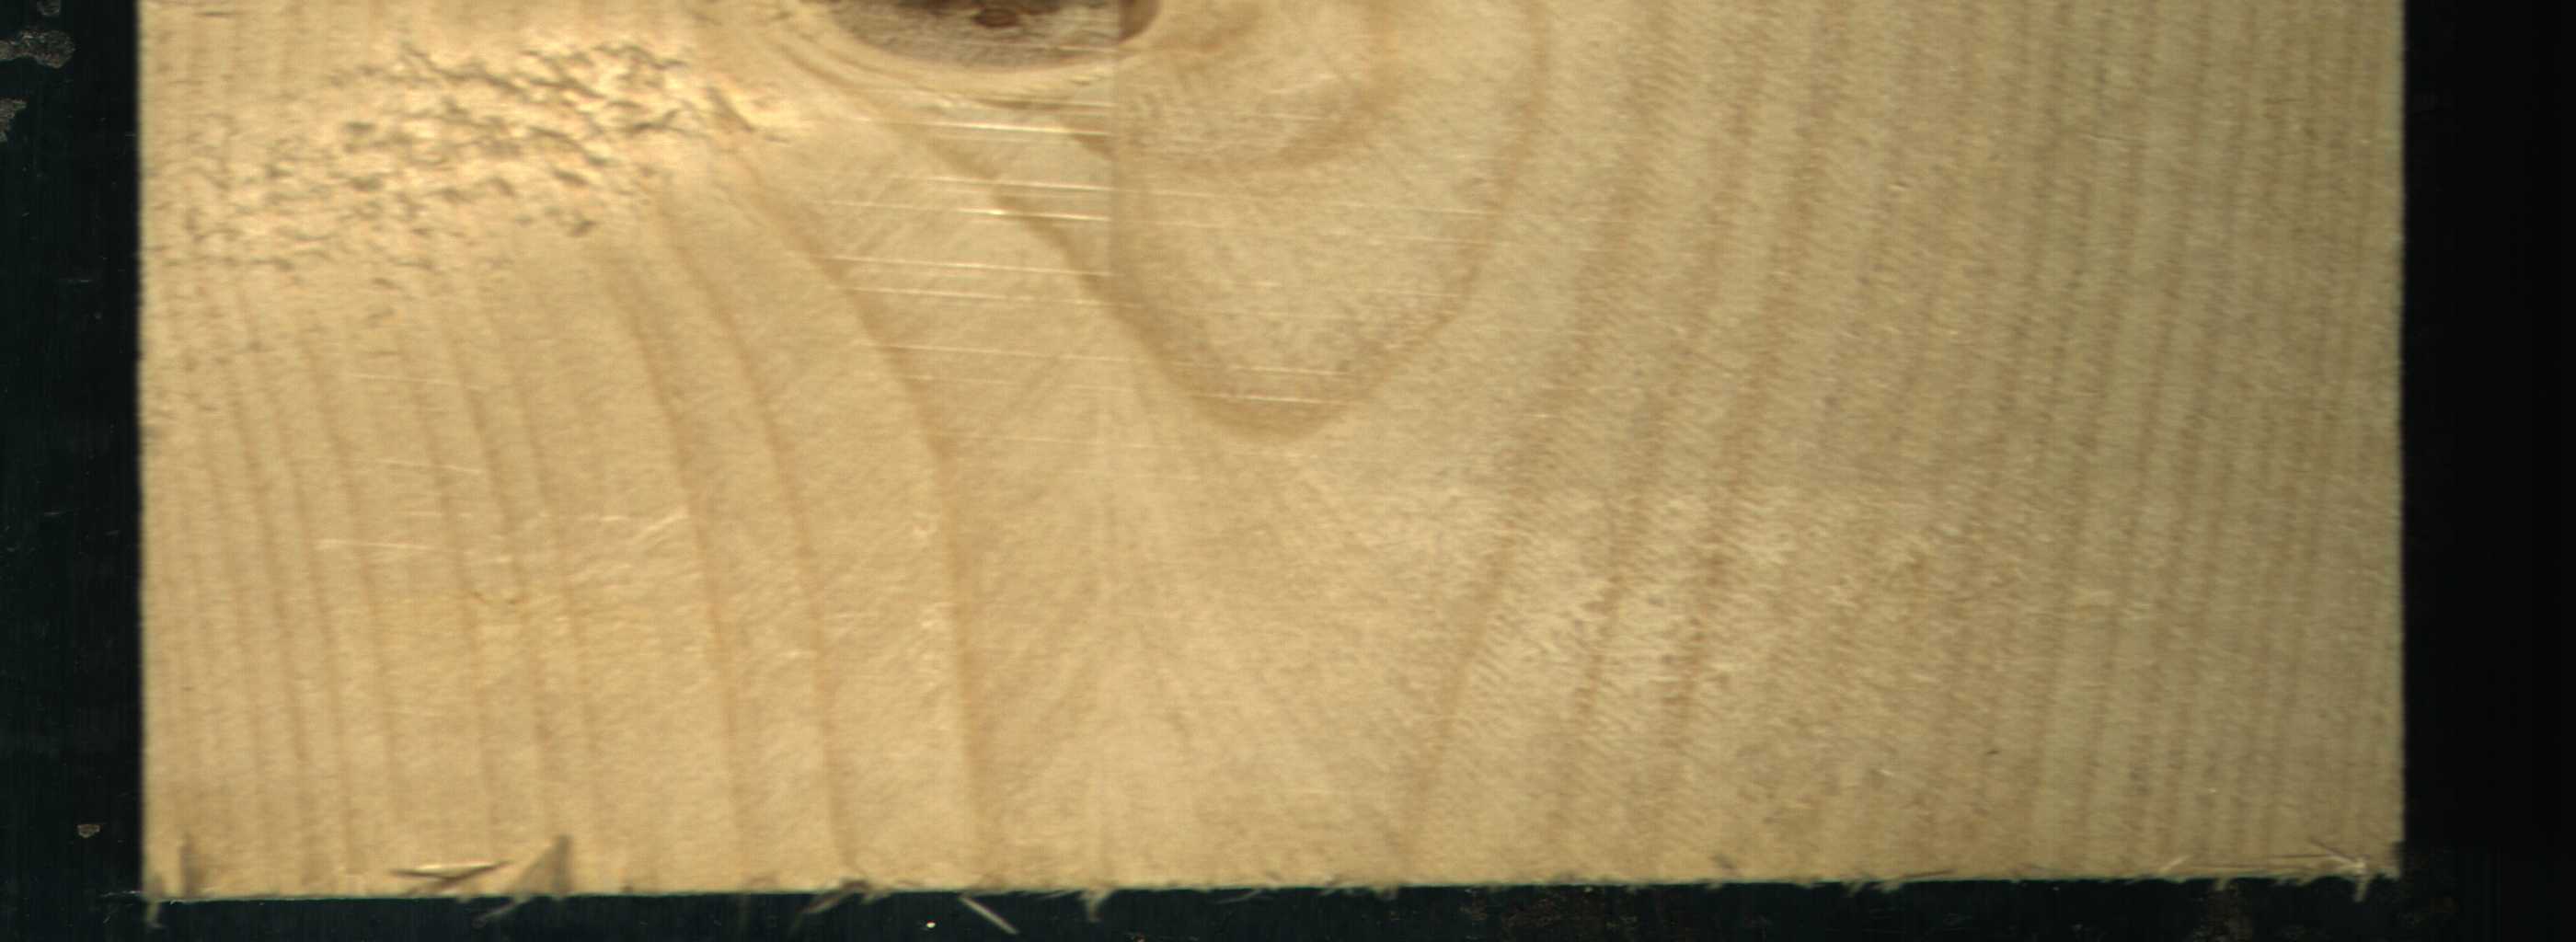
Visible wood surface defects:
Dead_Knot